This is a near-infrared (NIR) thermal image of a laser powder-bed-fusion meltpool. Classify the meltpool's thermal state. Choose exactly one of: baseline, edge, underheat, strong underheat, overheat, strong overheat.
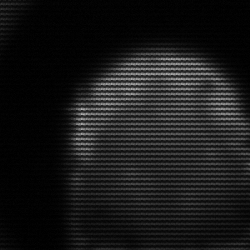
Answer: edge